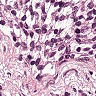
Metastatic tissue present: no